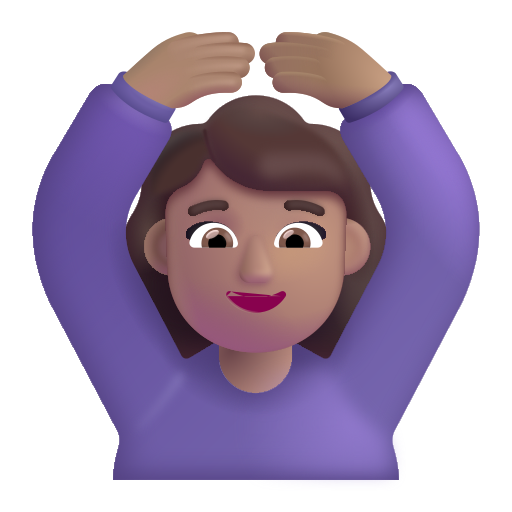
woman gesturing ok color